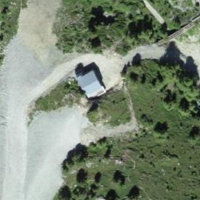
EUNIS habitat code: 26
Species observed at this site:
Papilio machaon